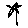
Label: flower